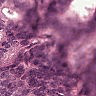
Metastatic tissue present: yes